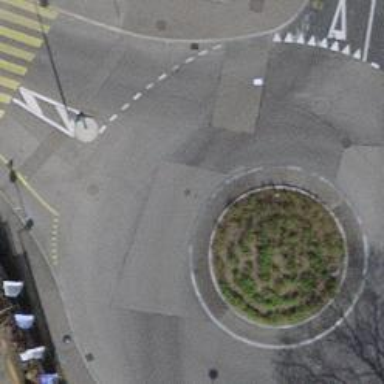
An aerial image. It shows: Tertiary road made of asphalt leading to roundabout junction.